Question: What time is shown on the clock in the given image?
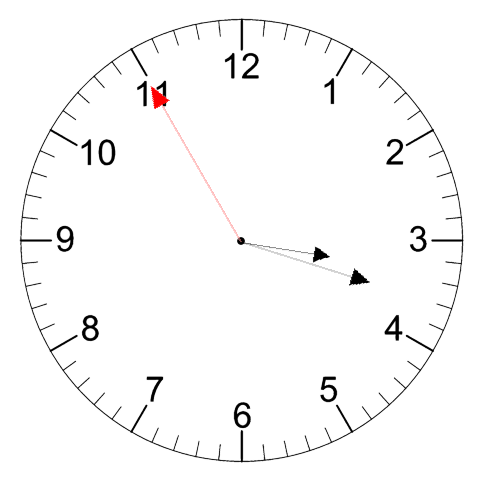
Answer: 03:17:55